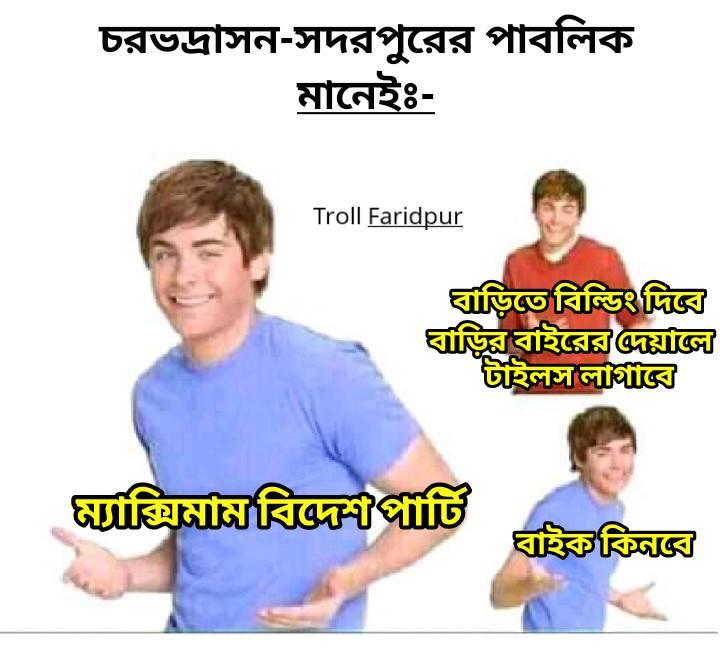
Caption: চরভদ্রাসন সদরপুরের পাবলিক মানেই     বাড়িতে বিল্ডিং দিবে বাড়ির বাইরের দেয়ালে টাইলস লাগাবে     ম্যাক্সিমাম  বিদেশ  পার্টি    বাইক কিনবে
Label: non-hate